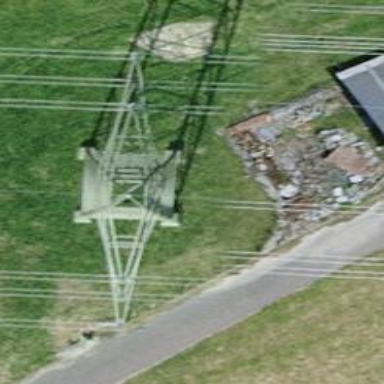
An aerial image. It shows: Power tower.